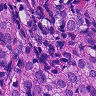
Metastatic tissue present: yes